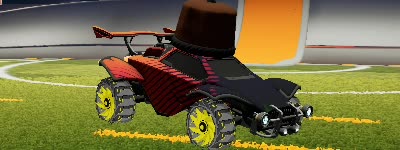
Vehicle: octane